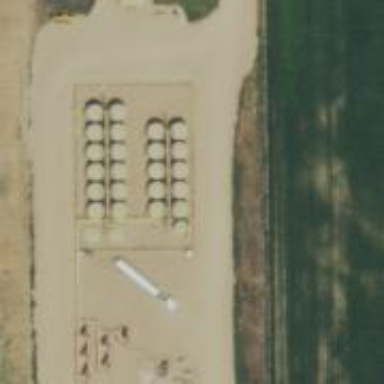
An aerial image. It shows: Storage tank with man-made structure.